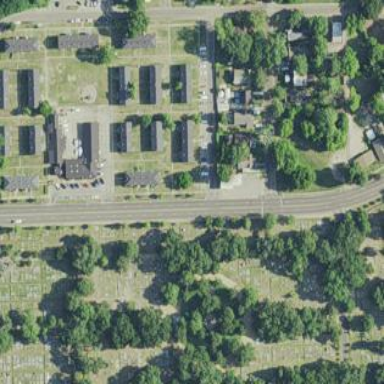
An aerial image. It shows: Cemetery.